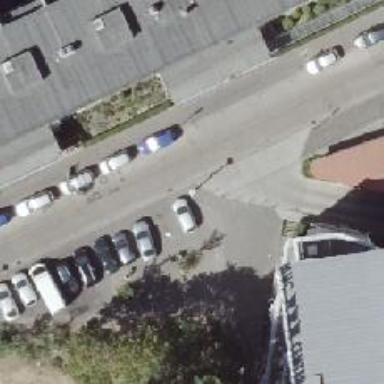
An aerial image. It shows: There is parking obstacle present.